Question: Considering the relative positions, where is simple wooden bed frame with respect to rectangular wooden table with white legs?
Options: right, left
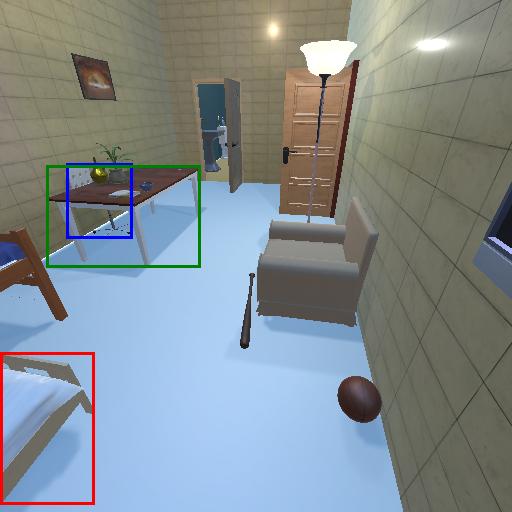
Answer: right